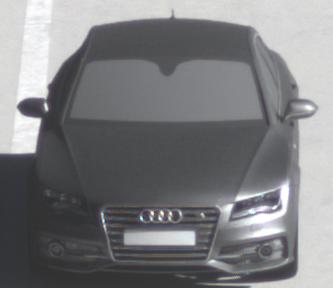
Make: Audi
Model: S7 Sportback cod
Detailed model: S7 (4G) Sportback
Model produced from: 2012/06
Model produced until: 2014/05
Doors: 5
Color: gray
Road condition: dry road
Daytime: morning or afternoon
Contrast: high contrast